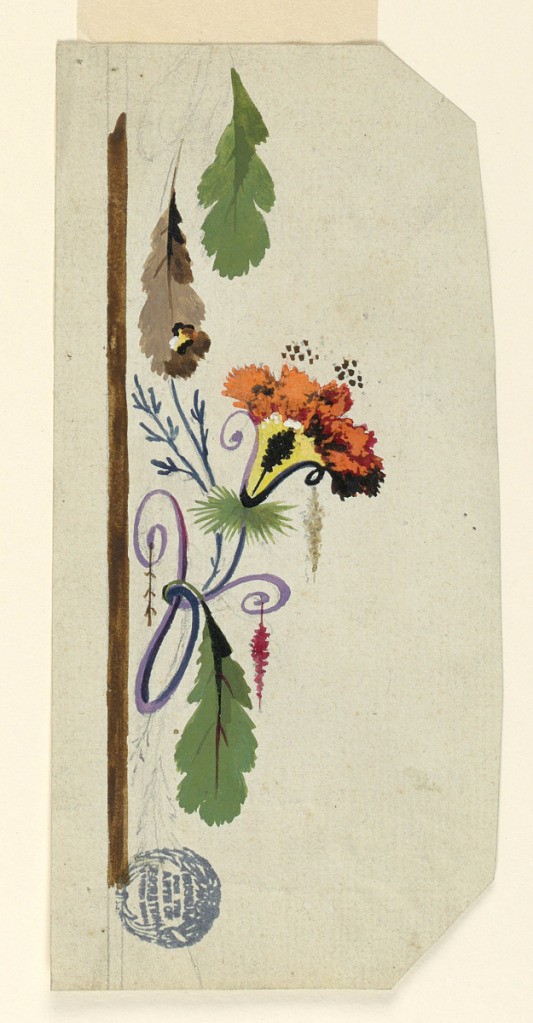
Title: Design for a Waistcoat
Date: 1785-1795
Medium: Pencil and various gouaches on paper
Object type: Drawing
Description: Design for the embroidered border of a man's waistcoat. A fantastical blossom and boughs rise, two leaves and two small scale floral motifs hang, from a scroll. Somewhat more than one repeat is shown. A brown stripe rises at left.